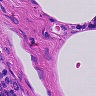
Metastatic tissue present: no